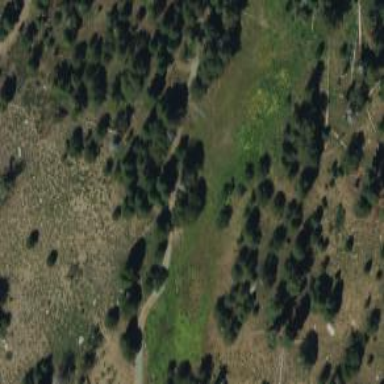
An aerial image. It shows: Beautiful meadow filled with lush grassland vegetation.